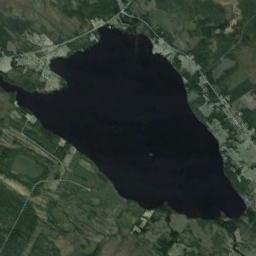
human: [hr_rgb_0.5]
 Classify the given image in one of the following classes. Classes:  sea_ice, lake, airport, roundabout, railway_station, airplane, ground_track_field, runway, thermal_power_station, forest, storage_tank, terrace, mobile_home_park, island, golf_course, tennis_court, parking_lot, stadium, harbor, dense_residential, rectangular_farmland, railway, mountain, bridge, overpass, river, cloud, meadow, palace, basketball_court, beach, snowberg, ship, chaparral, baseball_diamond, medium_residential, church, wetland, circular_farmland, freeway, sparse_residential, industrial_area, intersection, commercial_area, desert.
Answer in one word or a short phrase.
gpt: lake